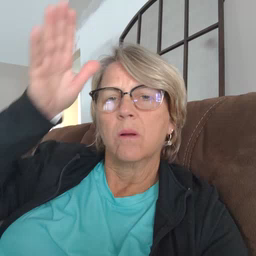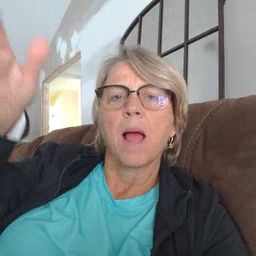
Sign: grandpa